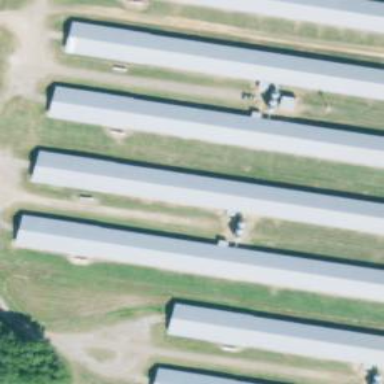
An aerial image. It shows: Barn.